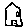
Label: house